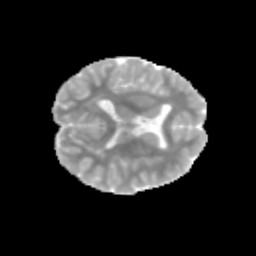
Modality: MD
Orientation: axial
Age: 11
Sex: female
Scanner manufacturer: siemens
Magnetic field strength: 3 T
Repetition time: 3.8 s
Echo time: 0.07 s